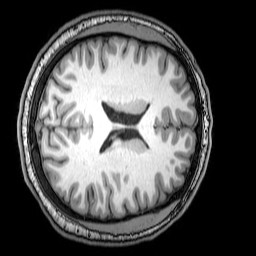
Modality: T1w
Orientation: axial
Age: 20
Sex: male